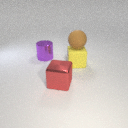
large purple metal cylinder behind large red metal cube